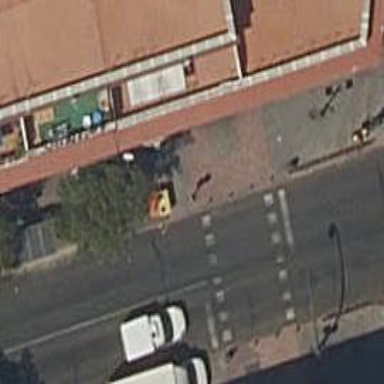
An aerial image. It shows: Bus stop with platform for public transport.